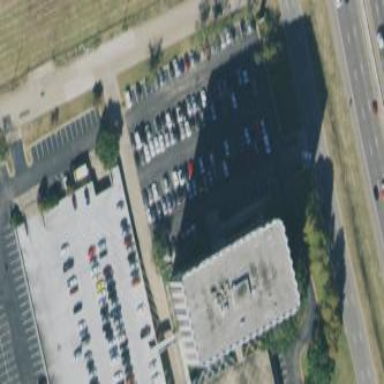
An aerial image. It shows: Office building.